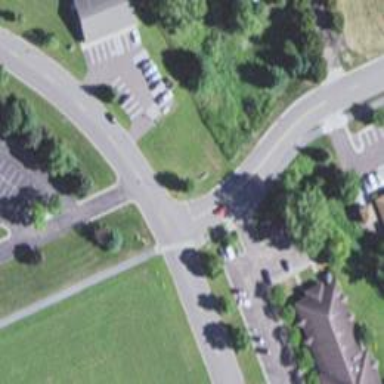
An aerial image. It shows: Crossing on cycleway.